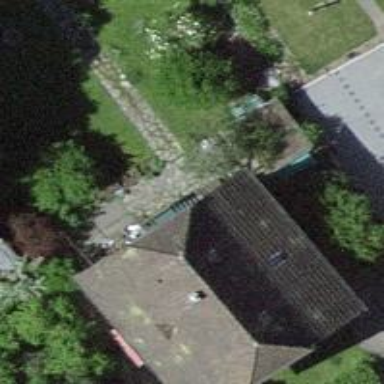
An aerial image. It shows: Detached building with half-hipped roof shape.